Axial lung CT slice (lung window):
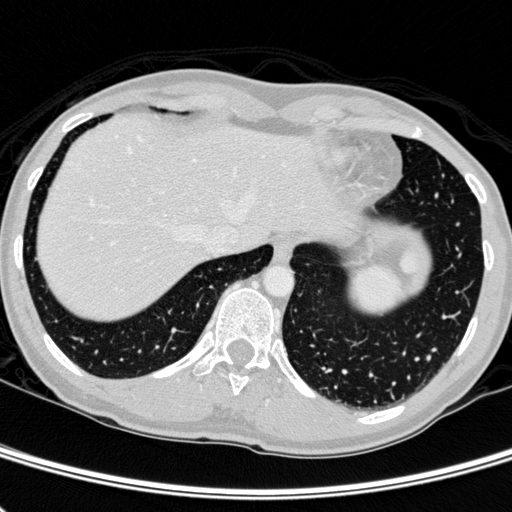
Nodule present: no